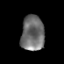
Tissue: prostate
Cell type: T cells
Senescence score: 0.3235
Nuclear area (px): 801
Mean DAPI intensity: 111.117